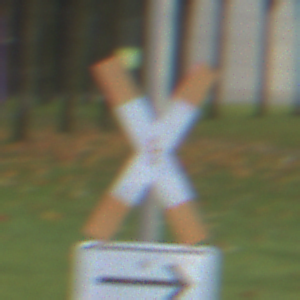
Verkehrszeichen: Andreaskreuz
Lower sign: RichtungsangabeDurchPfeile4
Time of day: MorningAfternoon
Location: Outdoor (Suburban)
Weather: PartlyCloudy
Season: NotSpecified
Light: Natural